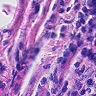
Metastatic tissue present: no